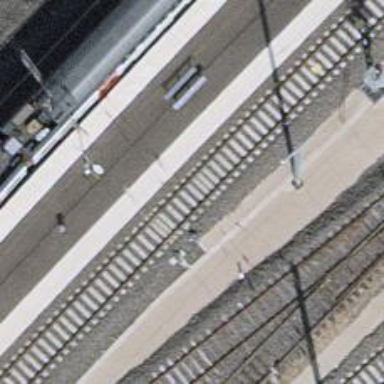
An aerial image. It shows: Railway track with contact line for electrification.